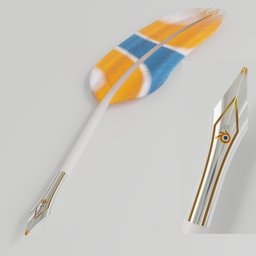
Label: tools